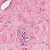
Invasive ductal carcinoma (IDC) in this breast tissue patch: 0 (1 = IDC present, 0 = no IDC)